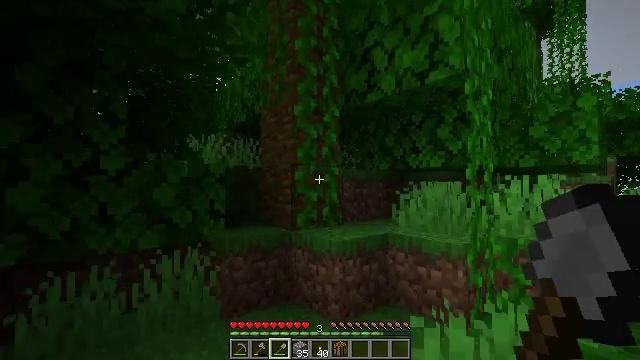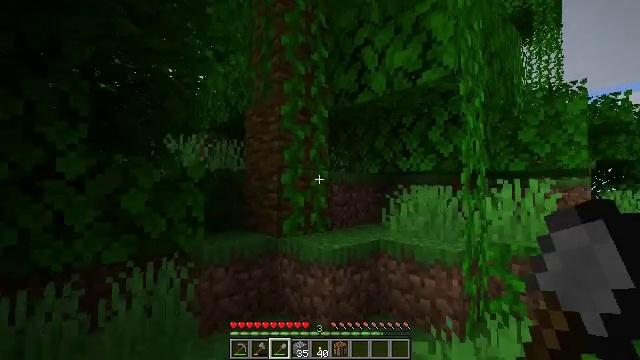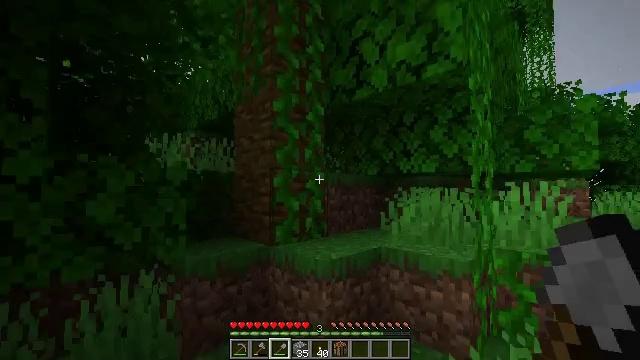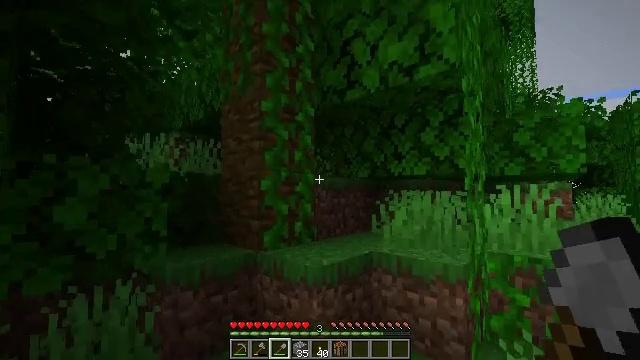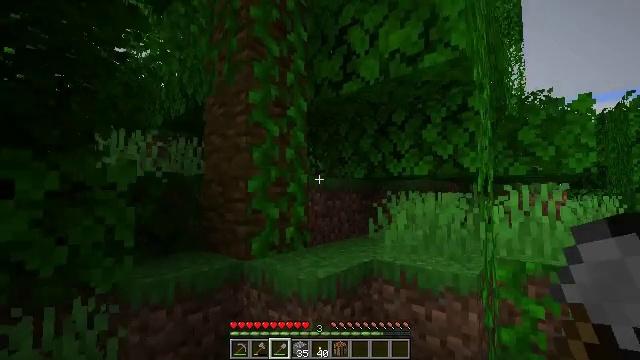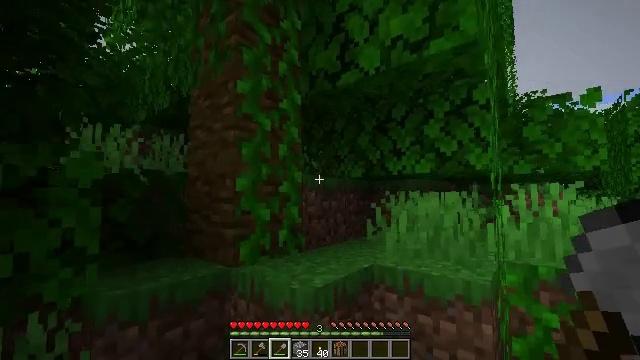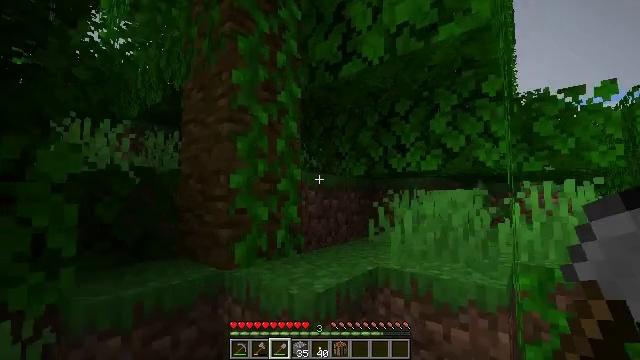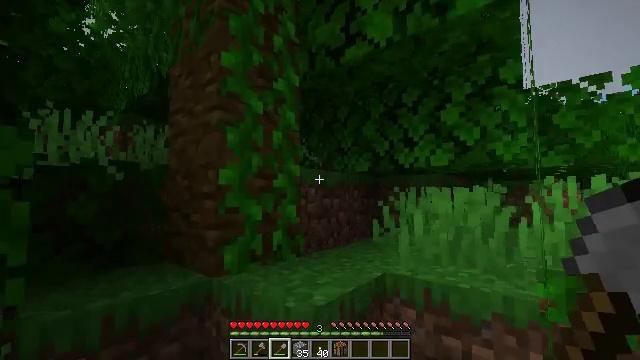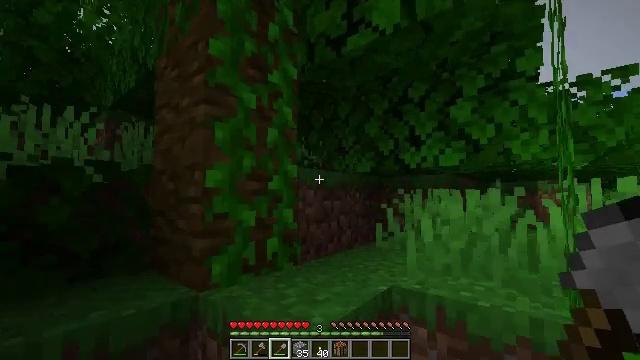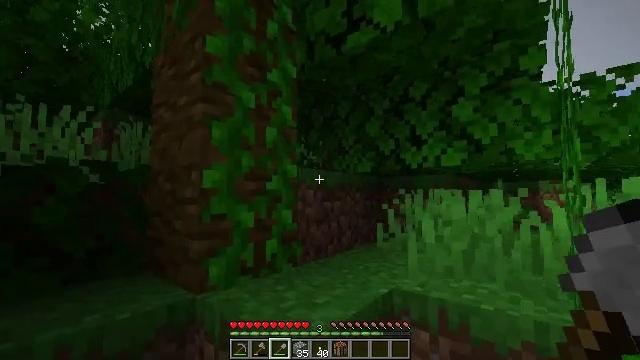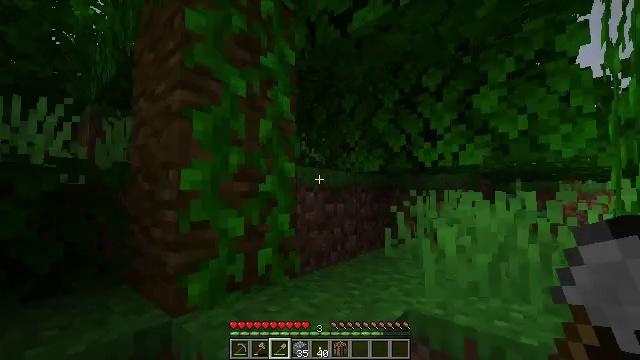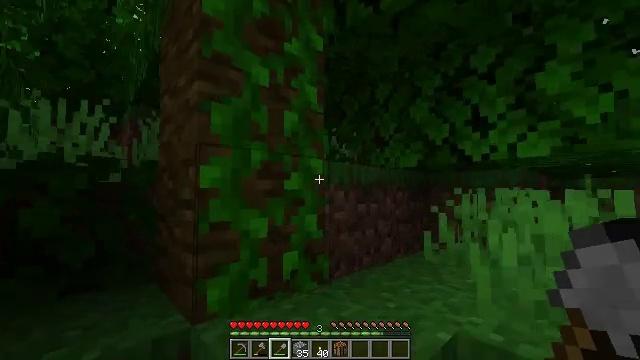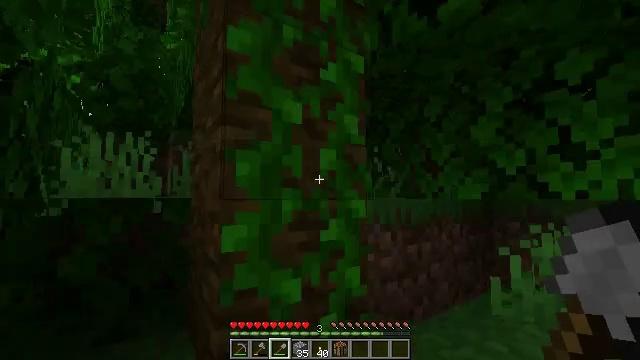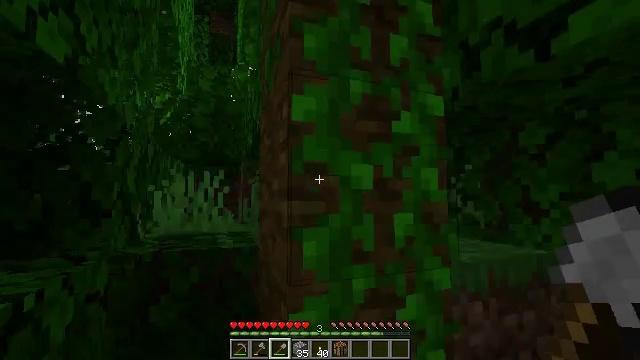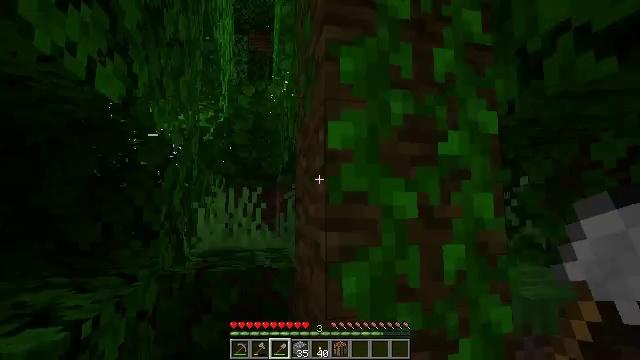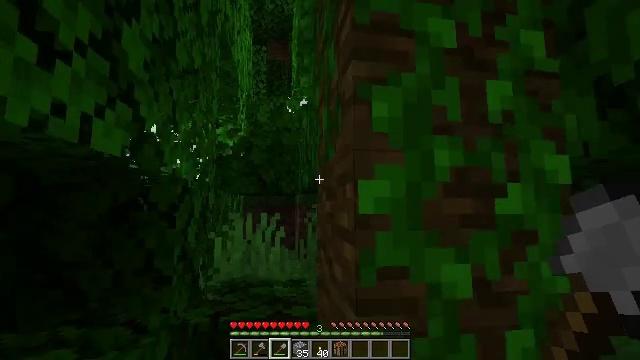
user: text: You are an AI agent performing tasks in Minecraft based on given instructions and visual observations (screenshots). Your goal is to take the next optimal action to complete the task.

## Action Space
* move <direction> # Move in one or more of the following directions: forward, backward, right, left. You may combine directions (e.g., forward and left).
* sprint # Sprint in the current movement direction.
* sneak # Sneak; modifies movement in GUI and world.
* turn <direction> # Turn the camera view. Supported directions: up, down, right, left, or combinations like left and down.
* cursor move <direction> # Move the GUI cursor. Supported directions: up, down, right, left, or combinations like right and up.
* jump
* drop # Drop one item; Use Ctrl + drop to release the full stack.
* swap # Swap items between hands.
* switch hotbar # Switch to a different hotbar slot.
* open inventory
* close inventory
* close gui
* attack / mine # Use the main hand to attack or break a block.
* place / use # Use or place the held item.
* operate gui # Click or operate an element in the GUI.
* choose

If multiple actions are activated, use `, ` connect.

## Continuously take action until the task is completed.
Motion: motion action
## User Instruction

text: Collect jungle leaves by breaking them.
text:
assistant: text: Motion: move forward, turn right
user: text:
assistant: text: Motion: move forward, turn right
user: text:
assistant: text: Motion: move forward, turn right
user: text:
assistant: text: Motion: move forward, turn right
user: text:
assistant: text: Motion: move forward, turn right
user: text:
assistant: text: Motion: move forward
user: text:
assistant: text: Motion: move forward
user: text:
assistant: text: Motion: move forward
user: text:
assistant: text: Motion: move forward
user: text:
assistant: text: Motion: move forward
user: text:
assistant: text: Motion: move forward, turn left
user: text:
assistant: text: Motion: move forward, turn left, jump
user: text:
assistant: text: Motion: move forward, turn left, jump
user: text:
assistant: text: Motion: move forward, turn left and up, jump
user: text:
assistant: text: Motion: move forward, turn left, jump
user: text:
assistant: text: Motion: move forward, jump
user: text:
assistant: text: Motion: move forward
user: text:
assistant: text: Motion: move forward
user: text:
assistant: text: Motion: move forward
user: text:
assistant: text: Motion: move forward
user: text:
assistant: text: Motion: no_op
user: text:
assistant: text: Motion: no_op
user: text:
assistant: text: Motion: no_op
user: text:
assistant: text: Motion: no_op
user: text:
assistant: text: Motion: no_op
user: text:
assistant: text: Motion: turn left
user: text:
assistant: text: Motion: move forward, turn left
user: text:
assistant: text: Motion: move forward, turn left
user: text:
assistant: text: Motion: move forward, turn left
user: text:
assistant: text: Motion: move forward